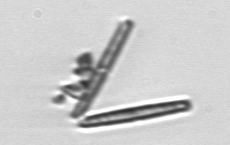
Label: Thalassionema